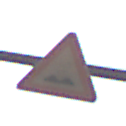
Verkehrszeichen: UnebeneFahrbahn
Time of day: MorningAfternoon
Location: Outdoor (Urban)
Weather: Clear
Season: NotSpecified
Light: Natural